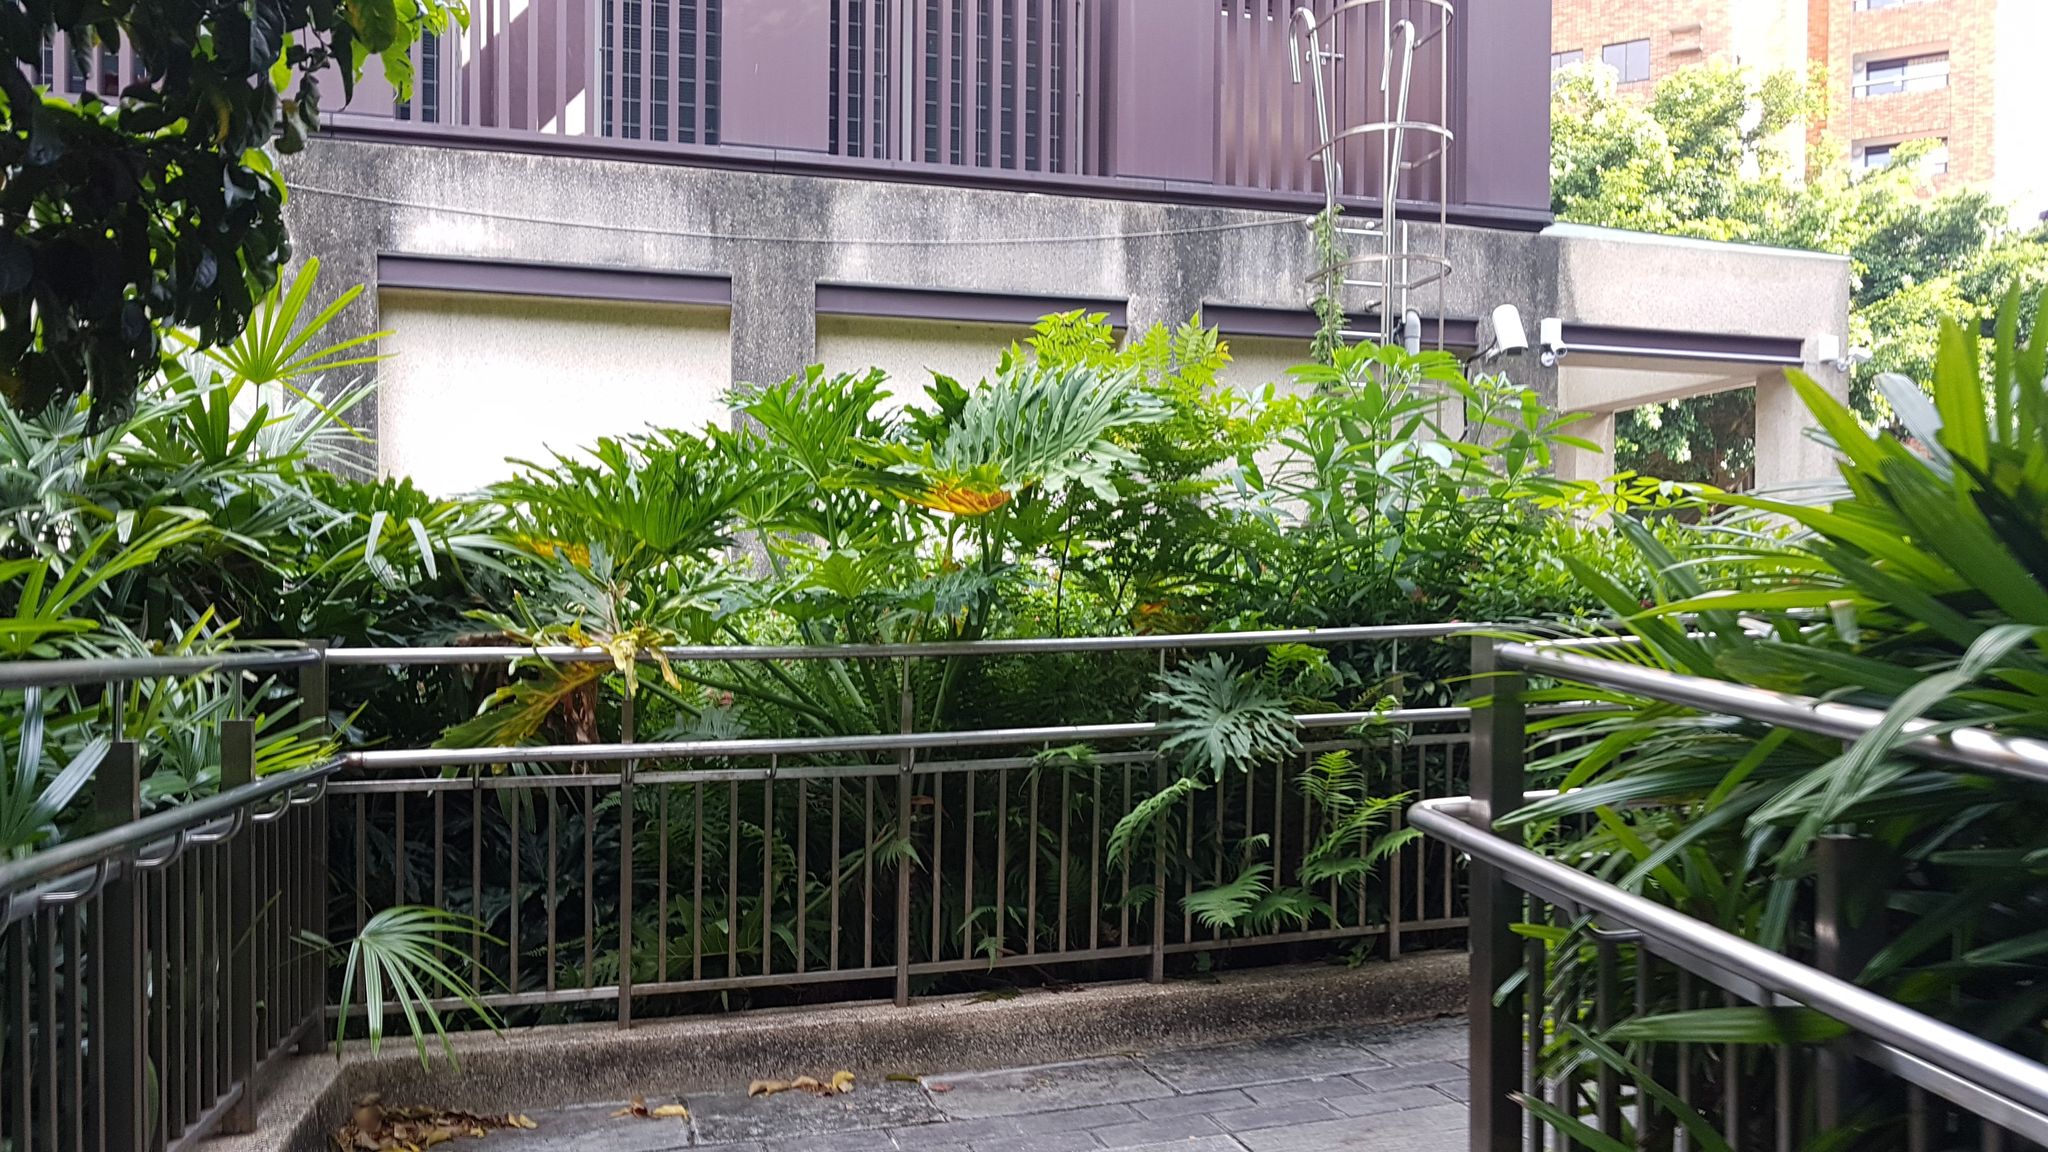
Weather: clear
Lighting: day
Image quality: good
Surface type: walking surface
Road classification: path, footway
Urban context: urban centre
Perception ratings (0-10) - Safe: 6.59, Lively: 3.61, Beautiful: 6.96, Boring: 4.19, Depressing: 3.4, Wealthy: 7.72